Field crop: tomato
Growth stage: 1
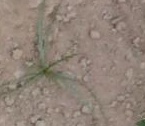
Species: cyperus